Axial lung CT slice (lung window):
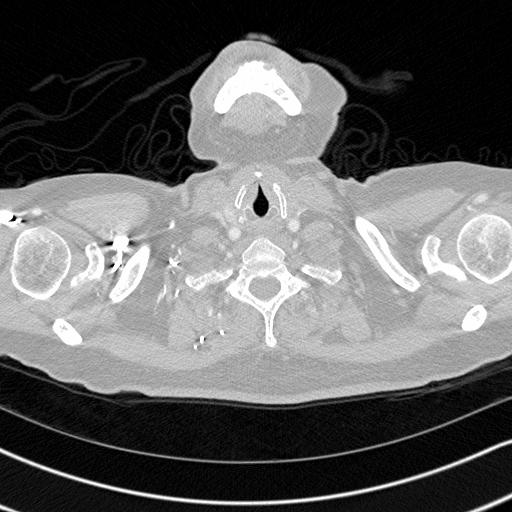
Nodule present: no